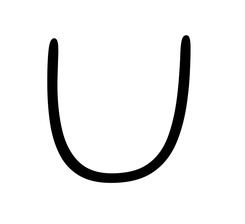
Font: Gluten_Thin